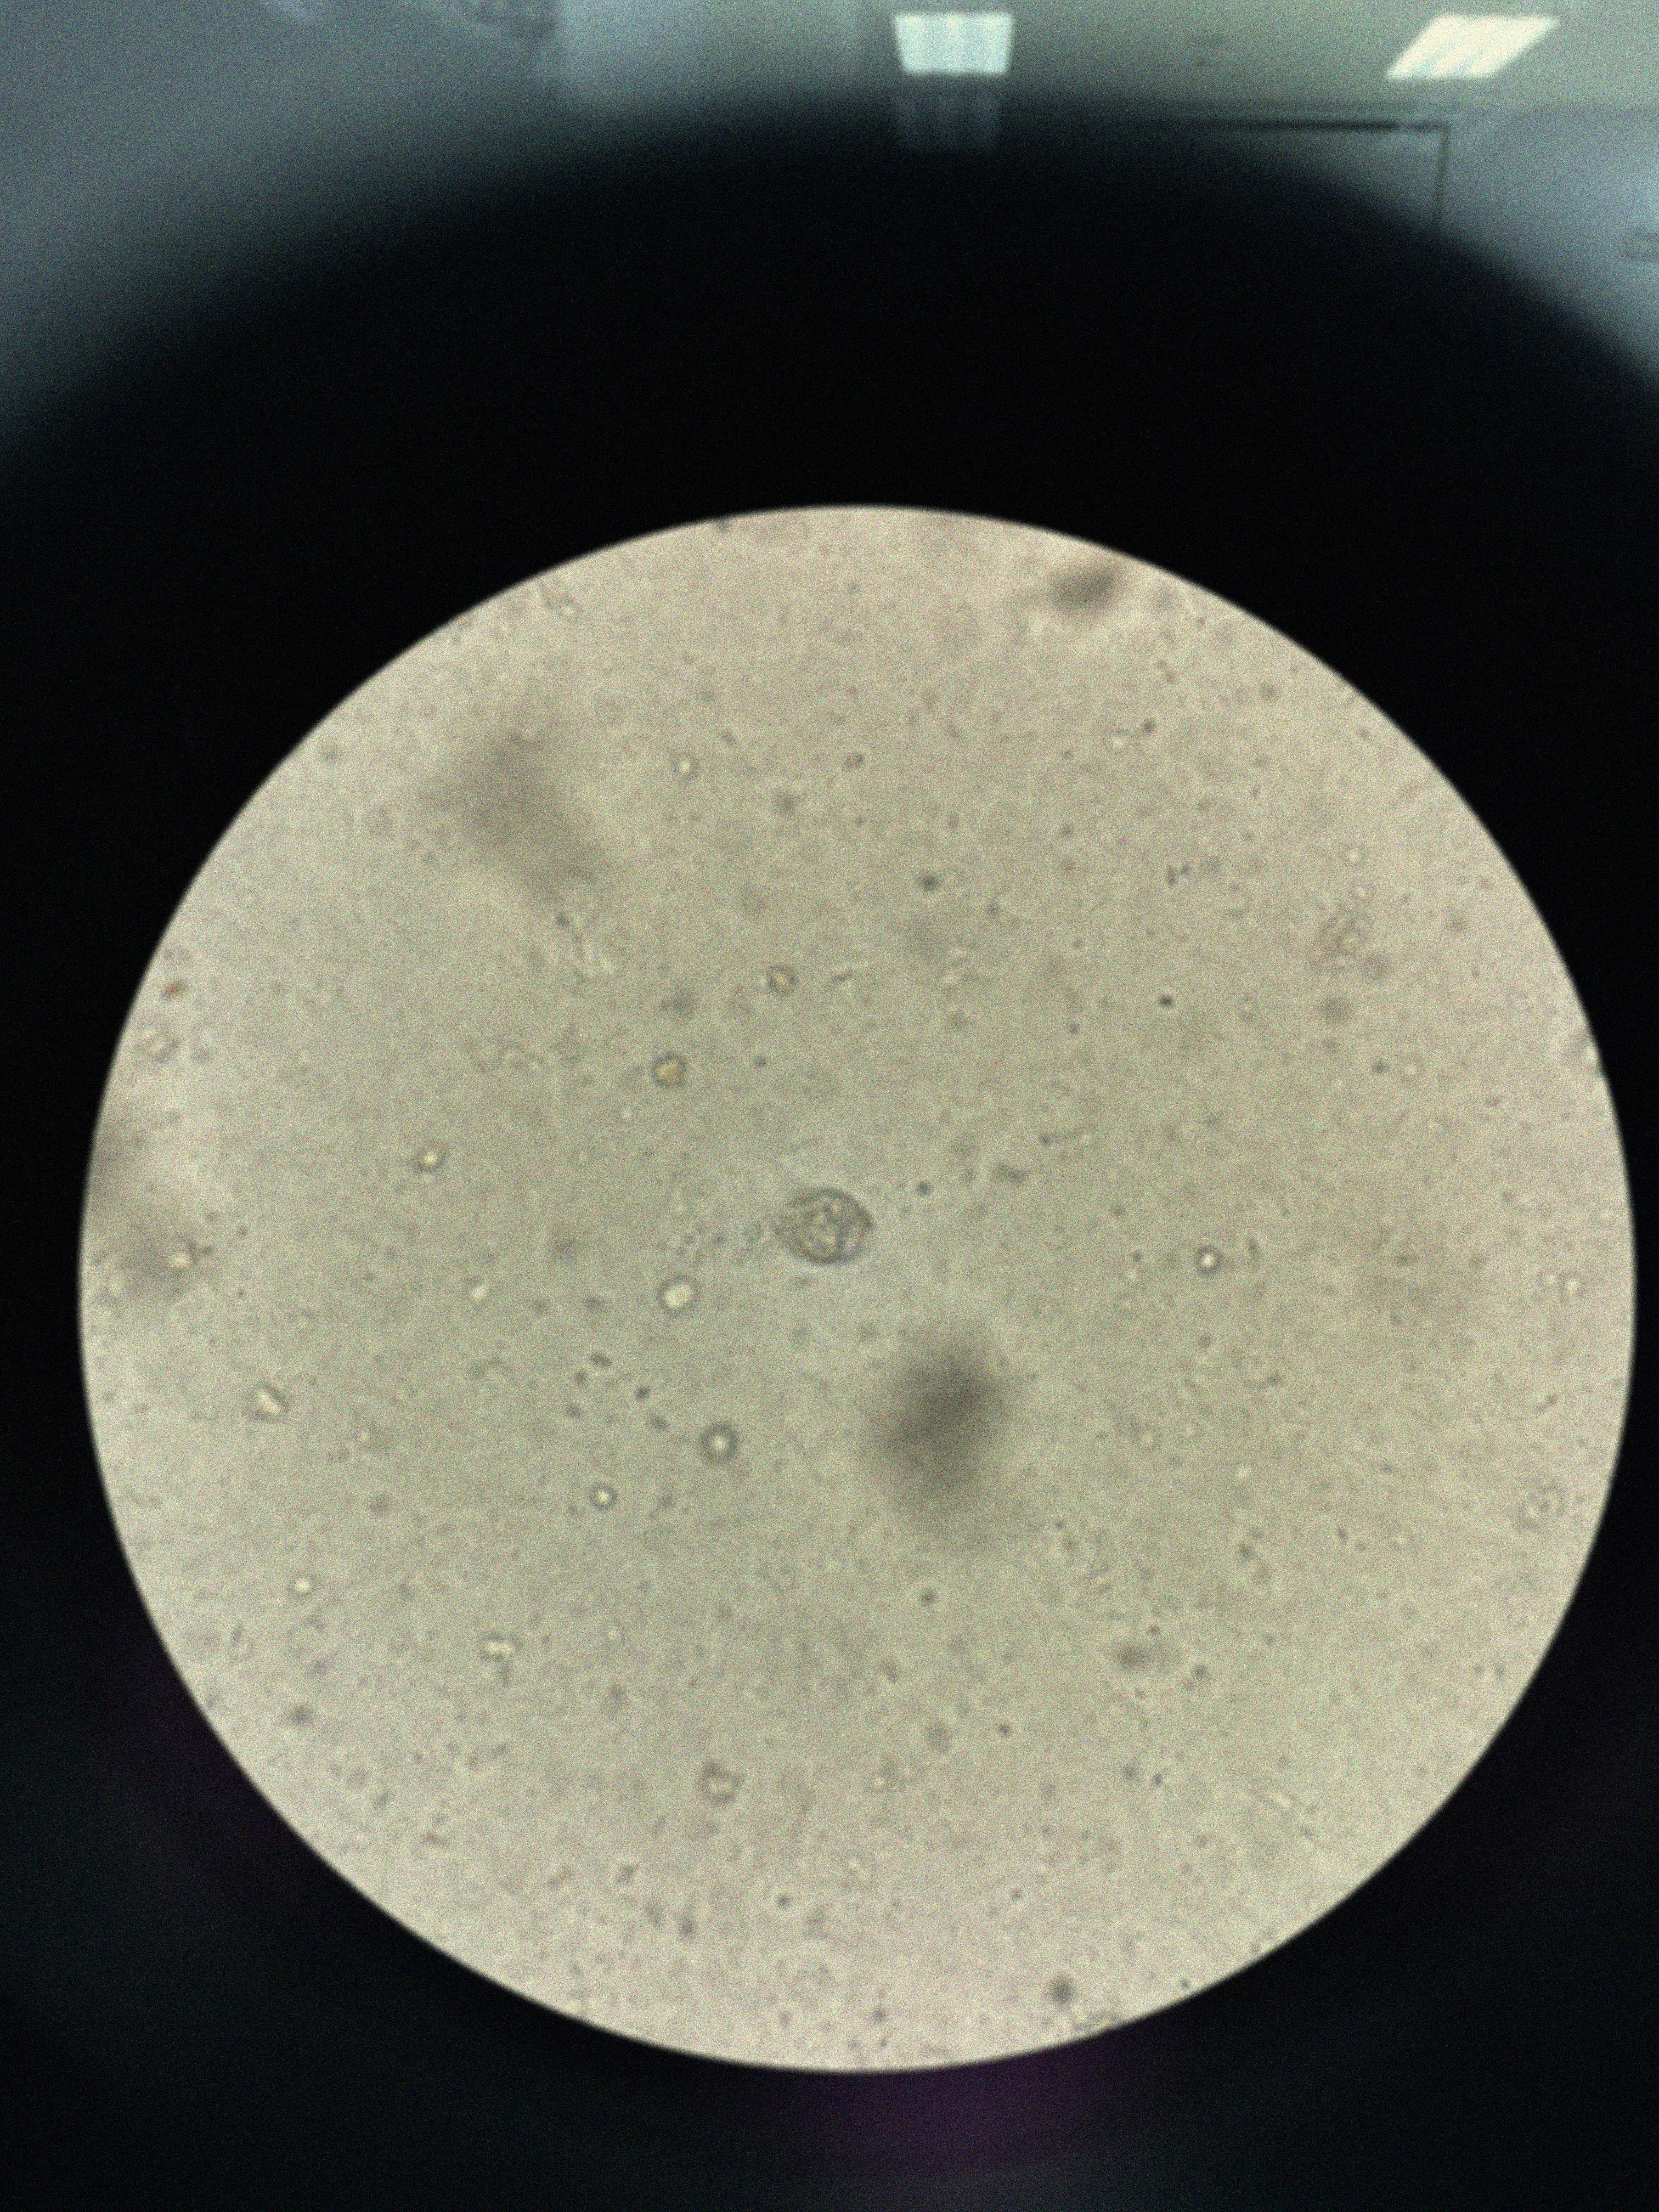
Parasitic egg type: Hymenolepis nana